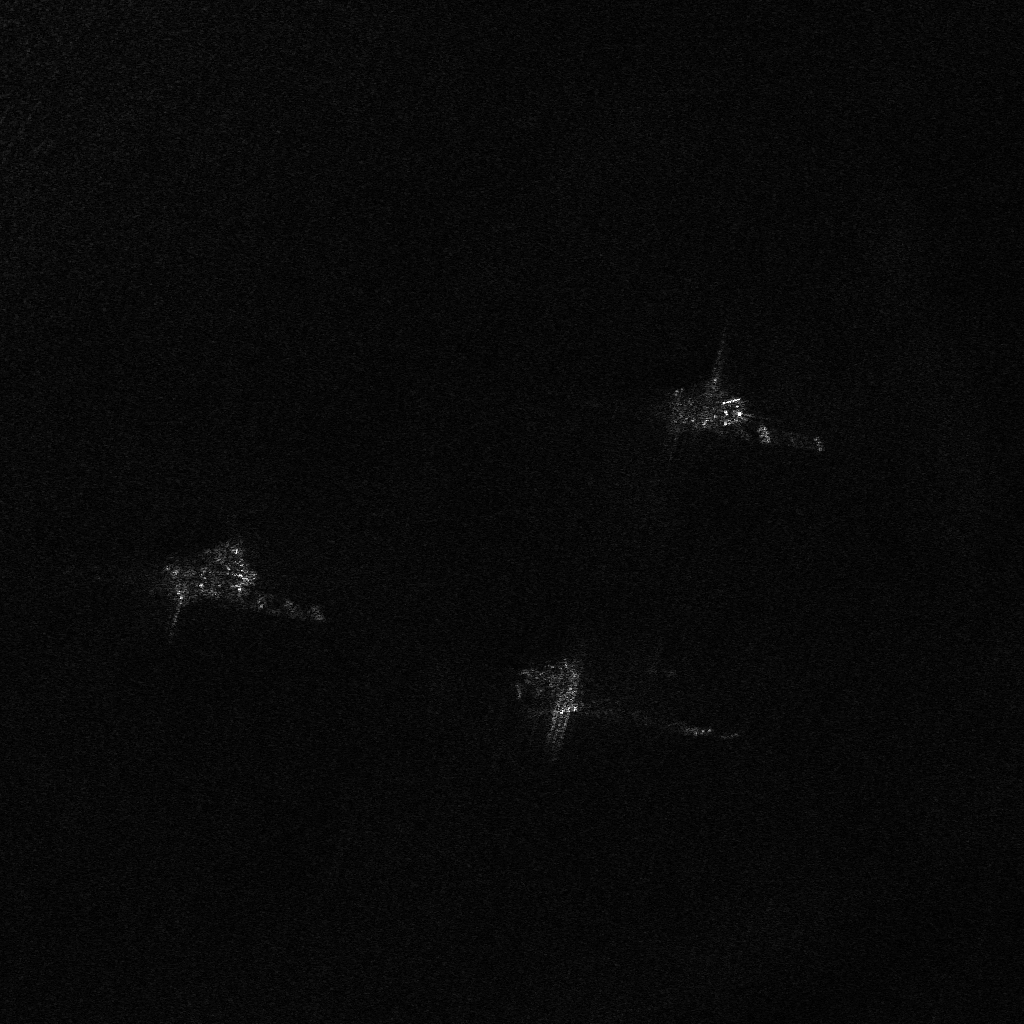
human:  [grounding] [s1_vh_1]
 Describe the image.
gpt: In the satellite image, there is  <ref>1 large container </ref> <box>[[14, 52, 32, 60, 10]]</box> located at left,  <ref>1 large container </ref> <box>[[64, 38, 80, 44, 10]]</box> located at right,  <ref>1 large container </ref> <box>[[49, 64, 71, 71, 10]]</box> located at center.